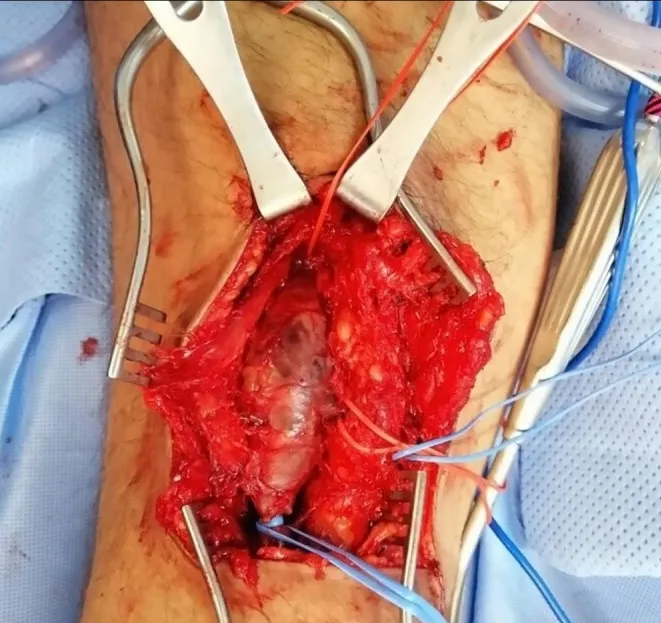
Posterior view of the popliteal fossa showing the popliteal vein aneurysm.
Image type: medical_photograph (other_medical_photograph)